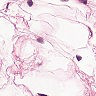
Metastatic tissue present: no